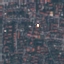
Land use / land cover: Residential